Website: macys
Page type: gifting
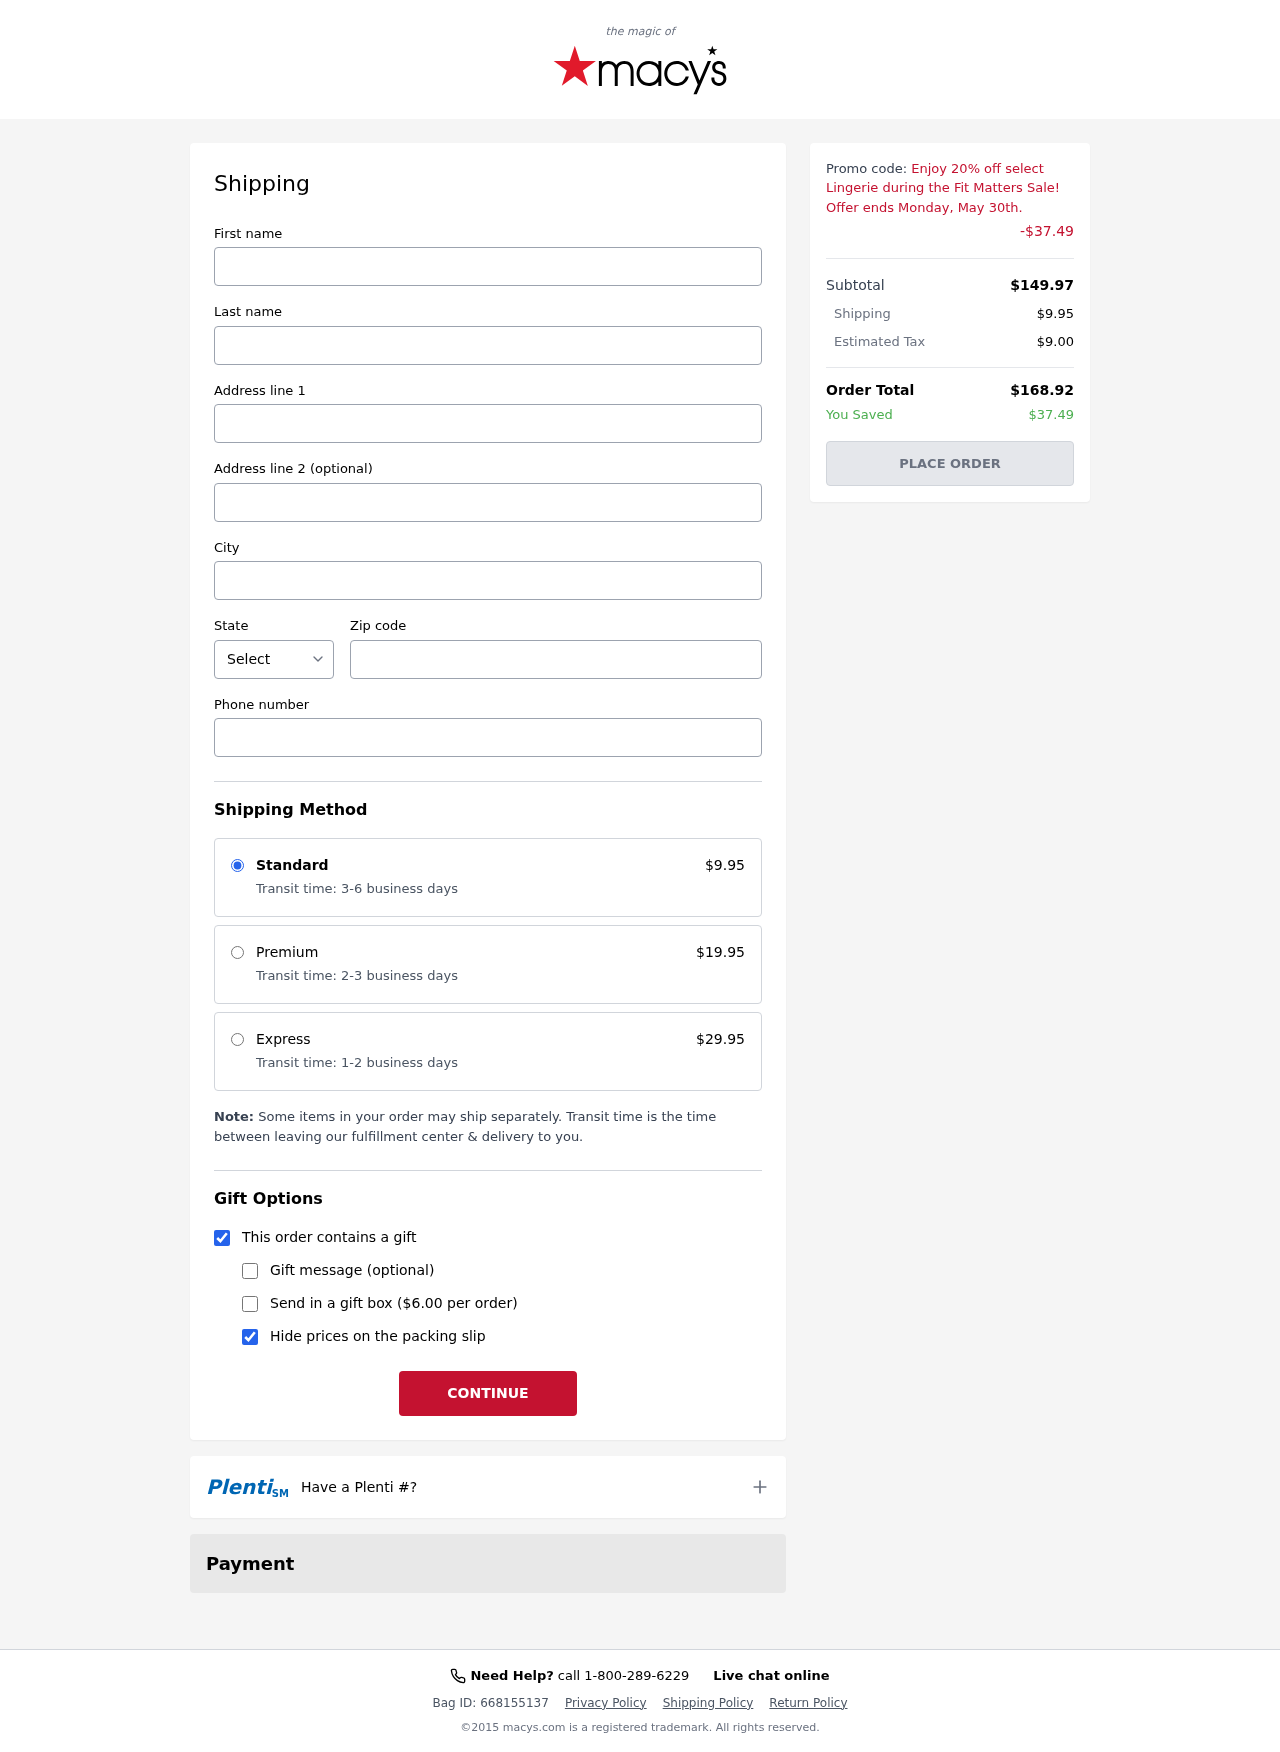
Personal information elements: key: PII_CITY
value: Barnesfurt
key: PII_FIRSTNAME
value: Jennifer
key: PII_LASTNAME
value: Martinez
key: PII_PHONE
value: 3304812196
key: PII_POSTCODE
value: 86225
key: PII_STATE_ABBR
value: RI
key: PII_STREET
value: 53732 Lindsey Falls Apt. 004
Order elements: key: ORDER_SHIPPING_COST
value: $9.95
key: ORDER_DISCOUNT
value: -$37.49
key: ORDER_SUBTOTAL
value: $149.97
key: ORDER_TAX
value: $9.00
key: ORDER_TOTAL
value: $168.92
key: ORDER_SAVINGS
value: $37.49